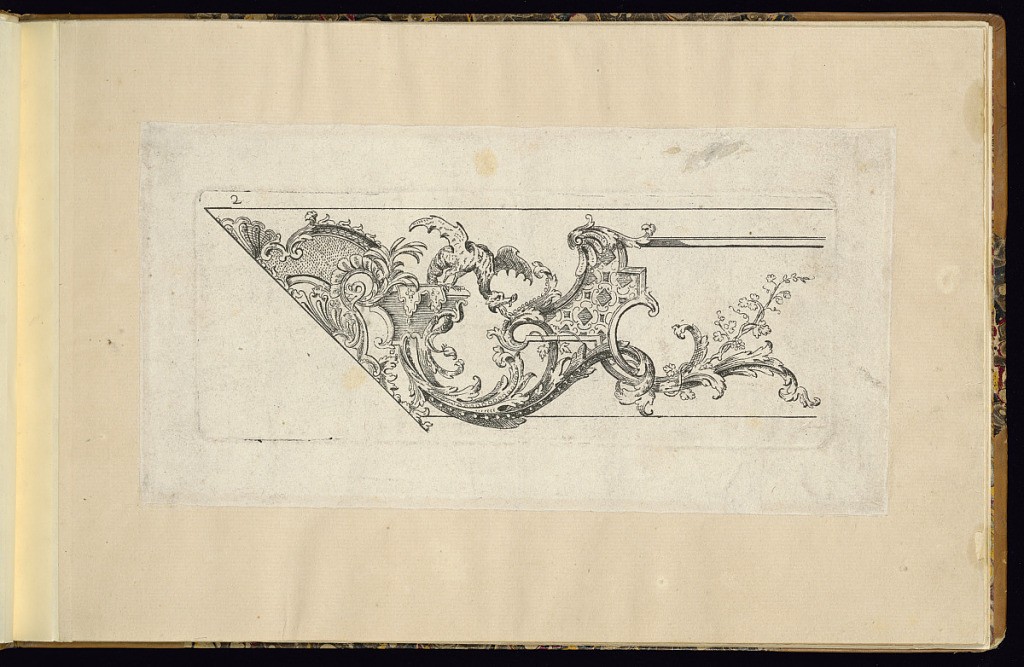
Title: Detail from a Frame or Molding Design
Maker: François Roumier, French, 16..–1748
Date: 1750
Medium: Etching on paper
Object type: Print
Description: Design for a corner detail of a frame or molding featuring scrolling leaves, acanthus leaves, strapwork, palmettes, foliate branches, and a dragon. The plate is numbered.